Field crop: tomato
Growth stage: 1
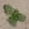
Species: solanum